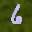
Label: 6